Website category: sports
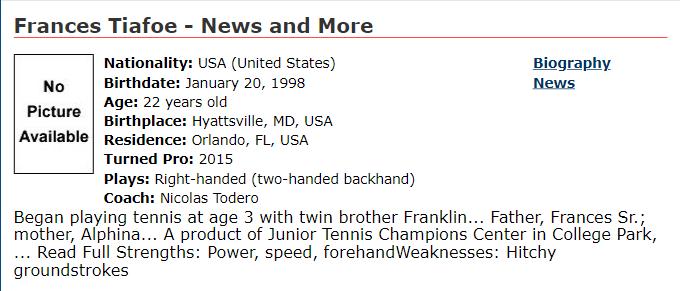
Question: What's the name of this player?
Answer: Frances Tiafoe

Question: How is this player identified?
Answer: Frances Tiafoe

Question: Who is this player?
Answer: Frances Tiafoe

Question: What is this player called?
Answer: Frances Tiafoe

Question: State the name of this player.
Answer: Frances Tiafoe

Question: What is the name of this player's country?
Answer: USA

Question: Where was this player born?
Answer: USA

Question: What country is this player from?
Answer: USA

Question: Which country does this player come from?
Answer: USA

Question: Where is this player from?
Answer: USA

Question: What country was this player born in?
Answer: USA

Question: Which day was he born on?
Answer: January 20, 1998

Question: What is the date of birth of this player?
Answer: January 20, 1998

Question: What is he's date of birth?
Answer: January 20, 1998

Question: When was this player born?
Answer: January 20, 1998

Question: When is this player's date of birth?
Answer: January 20, 1998

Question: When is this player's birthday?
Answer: January 20, 1998

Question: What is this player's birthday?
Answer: January 20, 1998

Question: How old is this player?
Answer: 22 years old

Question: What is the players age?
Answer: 22 years old

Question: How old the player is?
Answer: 22 years old

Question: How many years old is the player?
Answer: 22 years old

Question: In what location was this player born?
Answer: Hyattsville, MD, USA

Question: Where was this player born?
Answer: Hyattsville, MD, USA

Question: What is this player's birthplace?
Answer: Hyattsville, MD, USA

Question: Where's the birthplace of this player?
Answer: Hyattsville, MD, USA

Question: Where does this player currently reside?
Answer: Orlando, FL, USA

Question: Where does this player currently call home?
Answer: Orlando, FL, USA

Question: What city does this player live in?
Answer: Orlando, FL, USA

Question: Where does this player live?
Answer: Orlando, FL, USA

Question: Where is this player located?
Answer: Orlando, FL, USA

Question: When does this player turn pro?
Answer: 2015

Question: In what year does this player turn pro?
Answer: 2015

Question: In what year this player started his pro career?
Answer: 2015

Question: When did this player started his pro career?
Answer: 2015

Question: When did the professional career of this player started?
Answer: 2015

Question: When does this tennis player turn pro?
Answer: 2015

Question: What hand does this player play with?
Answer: Right-handed (two-handed backhand)

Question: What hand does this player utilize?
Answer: Right-handed (two-handed backhand)

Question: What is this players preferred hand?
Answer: Right-handed (two-handed backhand)

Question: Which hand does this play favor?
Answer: Right-handed (two-handed backhand)

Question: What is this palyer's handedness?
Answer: Right-handed (two-handed backhand)

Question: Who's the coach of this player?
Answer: Nicolas Todero

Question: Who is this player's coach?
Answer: Nicolas Todero

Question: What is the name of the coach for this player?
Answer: Nicolas Todero

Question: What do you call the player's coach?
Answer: Nicolas Todero